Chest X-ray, AP view. Patient: 62 years old, sex M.
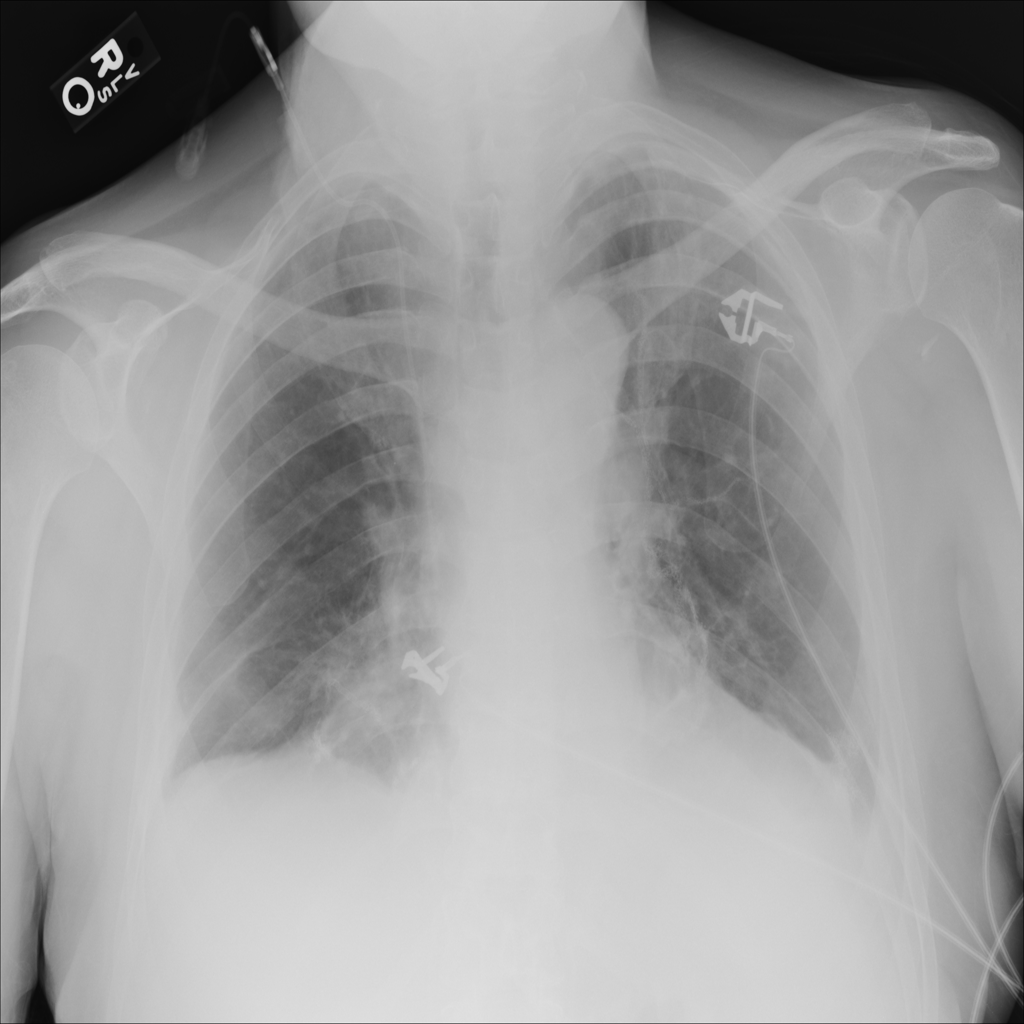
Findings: Effusion